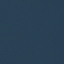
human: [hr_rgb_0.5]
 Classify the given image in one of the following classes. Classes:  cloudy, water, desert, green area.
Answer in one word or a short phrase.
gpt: water